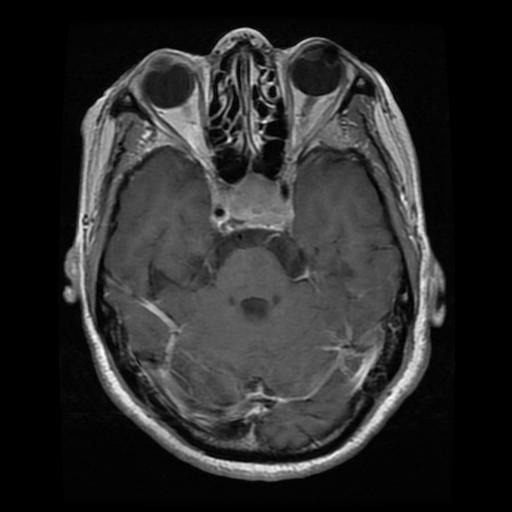
Label: pituitary